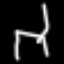
Label: chair